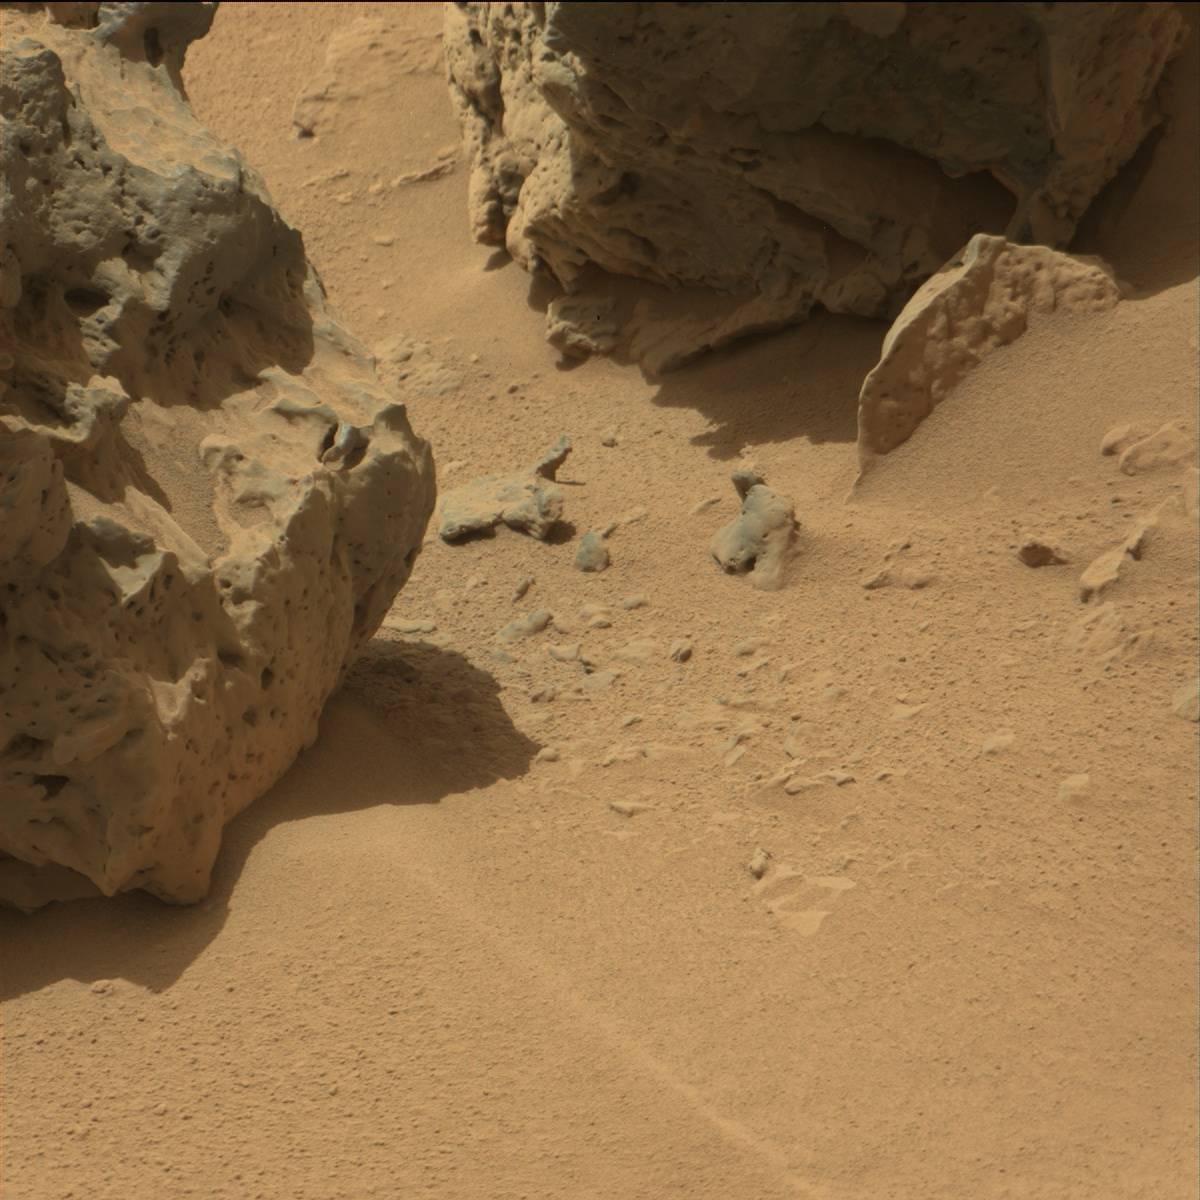
Terrain classes present: Bedrock, Rock, Sand / Soil